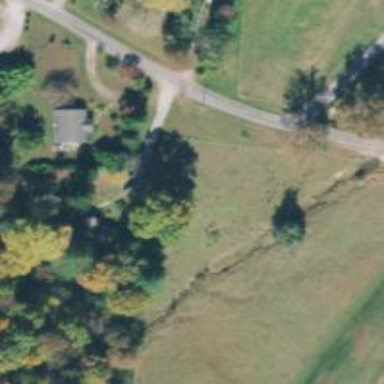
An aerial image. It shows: Driveway leading to service road.